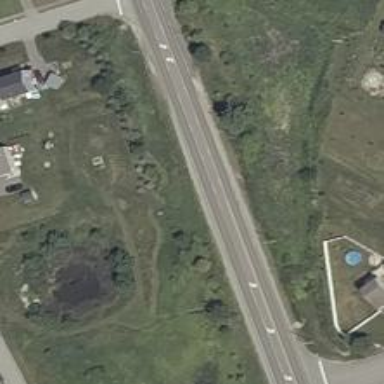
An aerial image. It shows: Secondary road with asphalt surface.